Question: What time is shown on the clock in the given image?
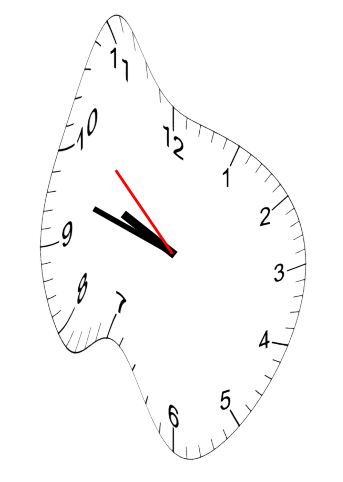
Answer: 09:47:52